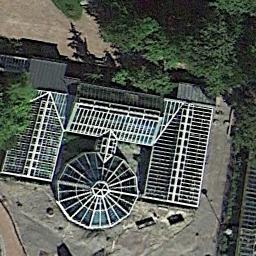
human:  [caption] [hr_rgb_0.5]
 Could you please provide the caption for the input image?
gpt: The tower of the church with a blue circular roof and the rest of the church has some sloping roofs .

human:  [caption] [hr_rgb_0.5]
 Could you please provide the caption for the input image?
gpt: This is a latticed church with a roof in the middle like a spider's web .

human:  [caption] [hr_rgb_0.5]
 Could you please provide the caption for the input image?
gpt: A white-silver bar-shaped roof church surrounded by trees .

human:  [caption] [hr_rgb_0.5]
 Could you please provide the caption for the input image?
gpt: There is a church on the open place next to some trees .

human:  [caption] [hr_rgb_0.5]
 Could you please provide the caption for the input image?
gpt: There are many trees near the church .